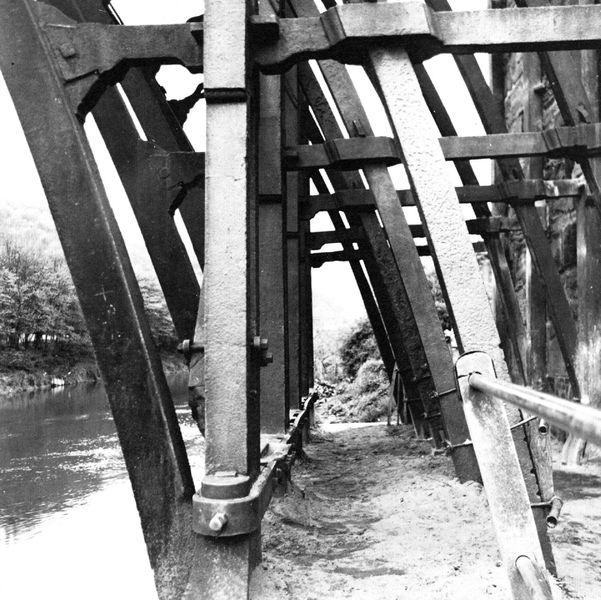
Titel: Iron Bridge
Künstler: Thomas F. Pritchard
Standort: Coalbrookdale (EU - GB)
Schlagwörter: baum, schatten, wasser, bäume, fluss, see, ufer, licht, paris, pfeiler, weg, stein, bach, brücke, gewässer, wald, metall, foto, fotografie, eisen, konstruktion, stahl, brückenpfeiler, altmodisch, stahlkostruktion